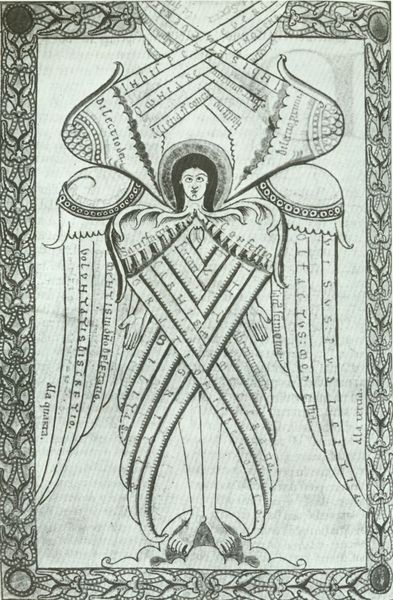
Titel: Imago Mundi
Standort: Herkunftsort: (GB Yorkshire), Sawley Abbey (EU - GB - Yorkshire)
Institution: Cambridge, Corpus Christi College
Schlagwörter: flügel, mann, ornament, gesicht, rahmen, hände, stehend, engel, beine, füße, schrift, grafik, symmetrie, bedeckt, symmetrisch, barfuß, heiligenschein, christus, jesus, verdeckt, erzengel, nde, geist